【题型】填空题　【知识点】解析几何　【难度】easy
将一张坐标纸折叠一次，使点$(2,0)$与点$(1,1)$重合，此时点$(m,n)$与原点$(0,0)$重合，则$m \cdot n$的值是\underline{\hspace{4cm}}.
【解答】
【答案】$-1$

【分析】折痕为点$(2,0)$与点$(1,1)$的中垂线，得方程$x - y - 1 = 0$，再根据点$(m,n)$与原点$(0,0)$对称可得答案.

【详解】如图：可知折痕为点$(2,0)$与点$(1,1)$的中垂线，

中点坐标为$\left( \frac{3}{2},\ \frac{1}{2} \right)$，

设折痕直线的斜率为$k$，则$k \times \frac{1-0}{1-2} = -1$，得$k = 1$，

故折痕直线方程为$y - \frac{1}{2} = x - \frac{3}{2}$，即$x - y - 1 = 0$，

由题意点$(m,n)$与原点$(0,0)$关于折痕对称，

故$\begin{cases} \frac{m}{2} - \frac{n}{2} - 1 = 0 \\ \frac{m}{n} \times 1 = -1 \end{cases}$ 得$\begin{cases} m = 1 \\ n = -1 \end{cases}$，故$m \cdot n = 1 \cdot (-1) = -1$.

故答案为：$-1$
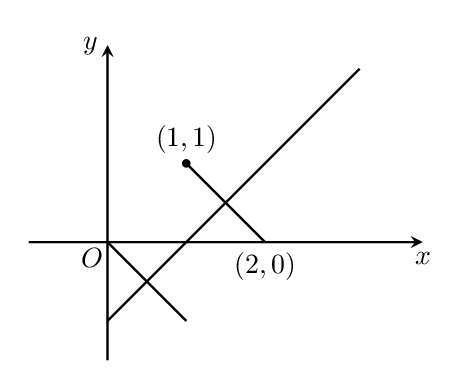